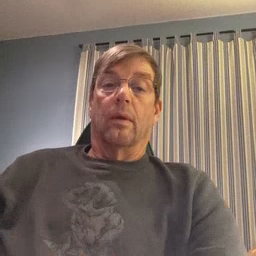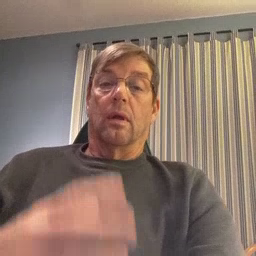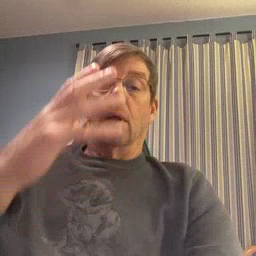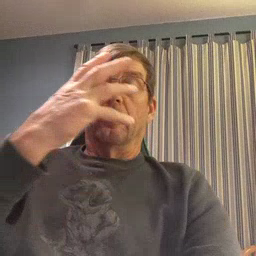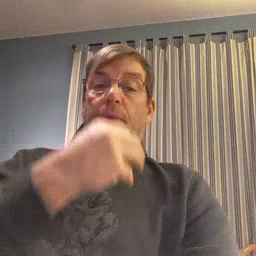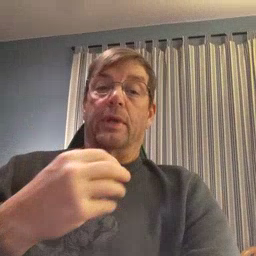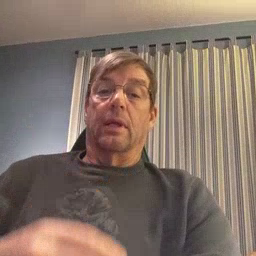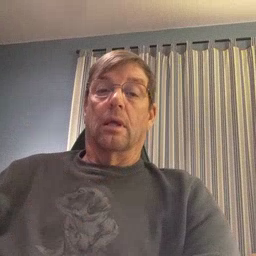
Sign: pretty